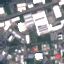
Land use / land cover class: Industrial